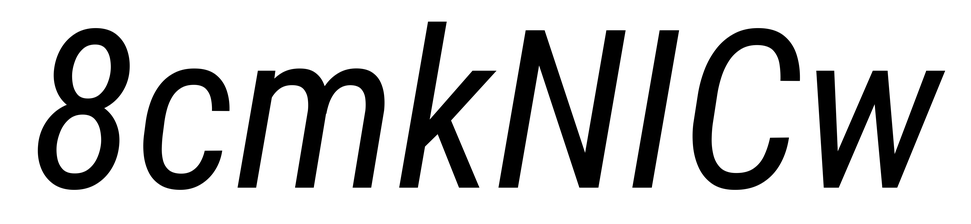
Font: Roboto-Italic_Condensed_Italic